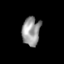
Tissue: skin
Cell type: Others
Senescence score: 0.7588
Nuclear area (px): 502
Mean DAPI intensity: 152.129